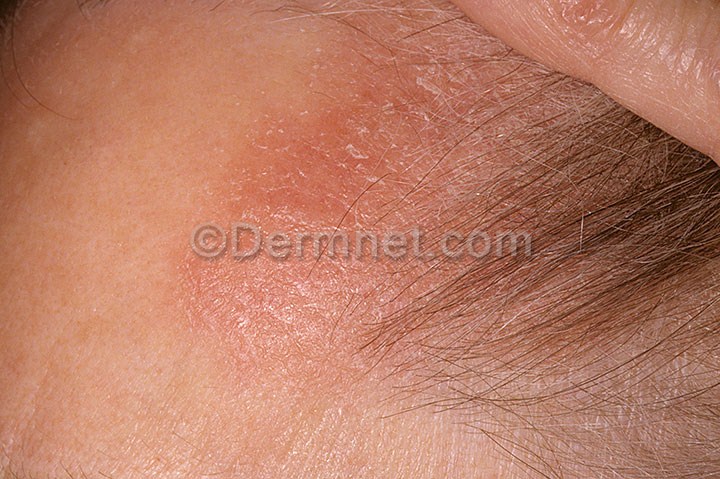
Disease: Psoriasis pictures Lichen Planus and related diseases